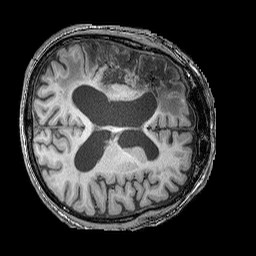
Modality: T1w
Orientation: axial
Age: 67
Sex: male
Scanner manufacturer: siemens
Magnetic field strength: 3 T
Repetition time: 2.25 s
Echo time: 0.00411 s